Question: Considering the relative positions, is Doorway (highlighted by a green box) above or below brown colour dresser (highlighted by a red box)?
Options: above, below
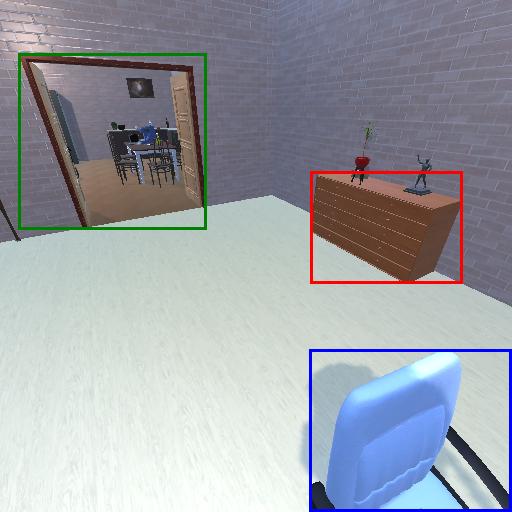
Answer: above